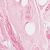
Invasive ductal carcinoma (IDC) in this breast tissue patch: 0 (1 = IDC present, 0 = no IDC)